Aerial crown-view tile of a tropical tree (Barro Colorado Island, Panama), acquired 20240716:
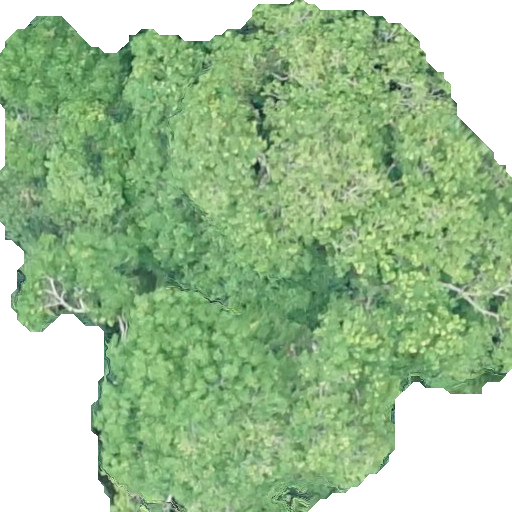
Species: Handroanthus guayacan
GBIF accepted scientific name: Handroanthus guayacan
Crown area: 331.54 m²